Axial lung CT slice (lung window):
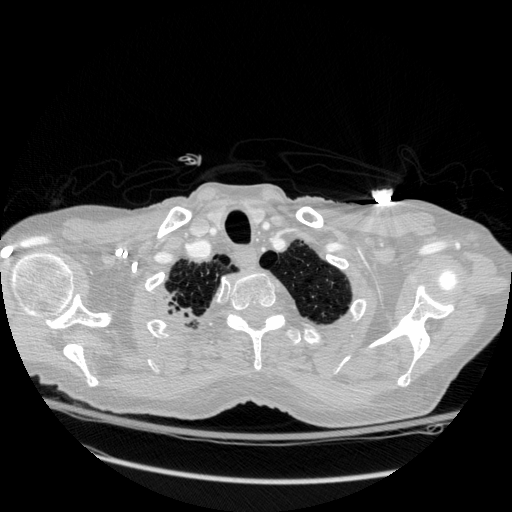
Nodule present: no